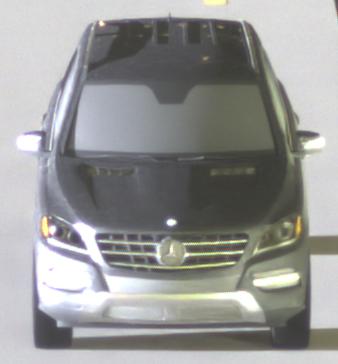
Make: Mercedes-Benz
Model: ML 350
Detailed model: M-Class (166)
Model produced from: 2011/11
Model produced until: 2014/10
Doors: 5
Color: gray
Road condition: dry road
Daytime: night
Contrast: high contrast